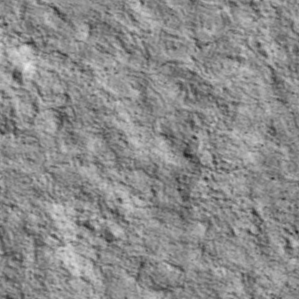
Label: non_frost